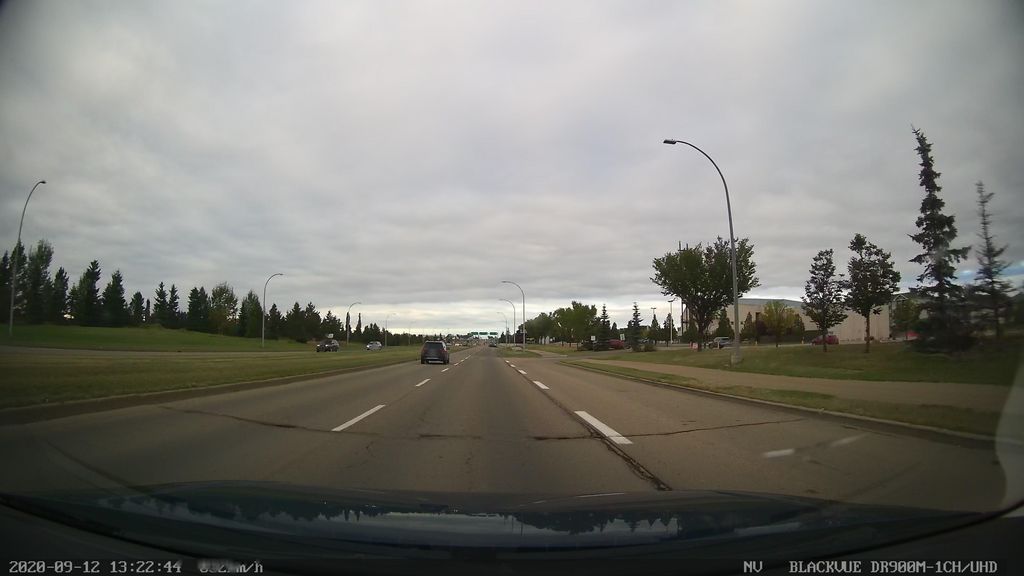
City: edmonton